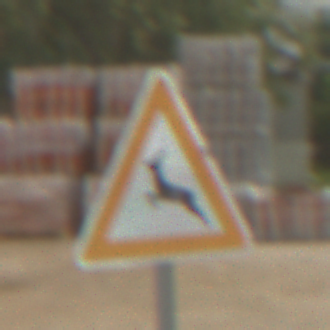
Verkehrszeichen: WildwechselRechts
Umgebung: Outdoor, Suburban
Tageszeit: MorningAfternoon
Wetter: PartlyCloudy
Licht: Natural
Jahreszeit: NotSpecified
Kontrast: LowContrast